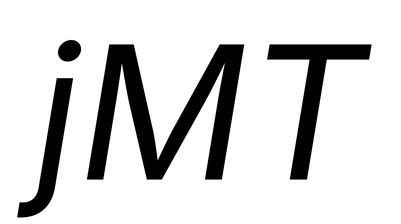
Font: Inter-Italic_Italic